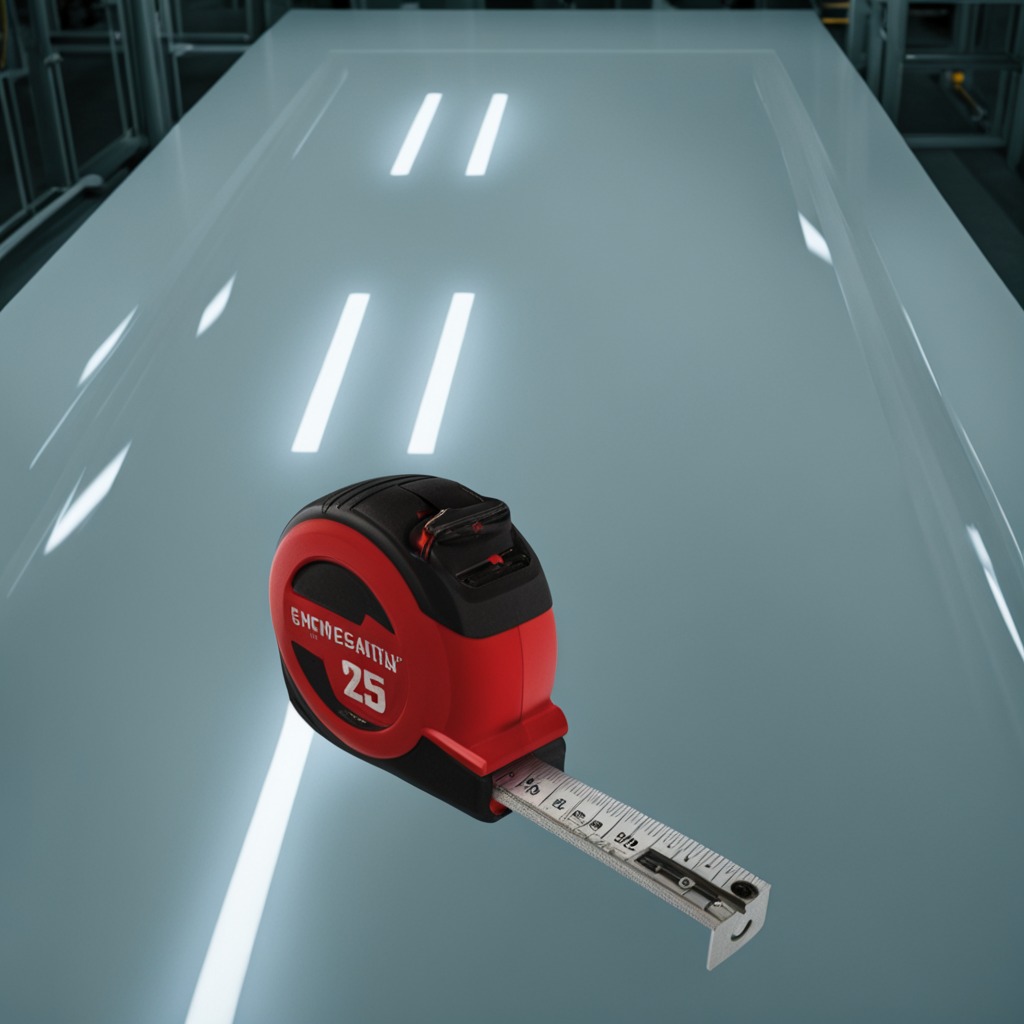
A measuring tape lies on the table in the ship maintenance bay.